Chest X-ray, PA view. Patient: 23 years old, sex M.
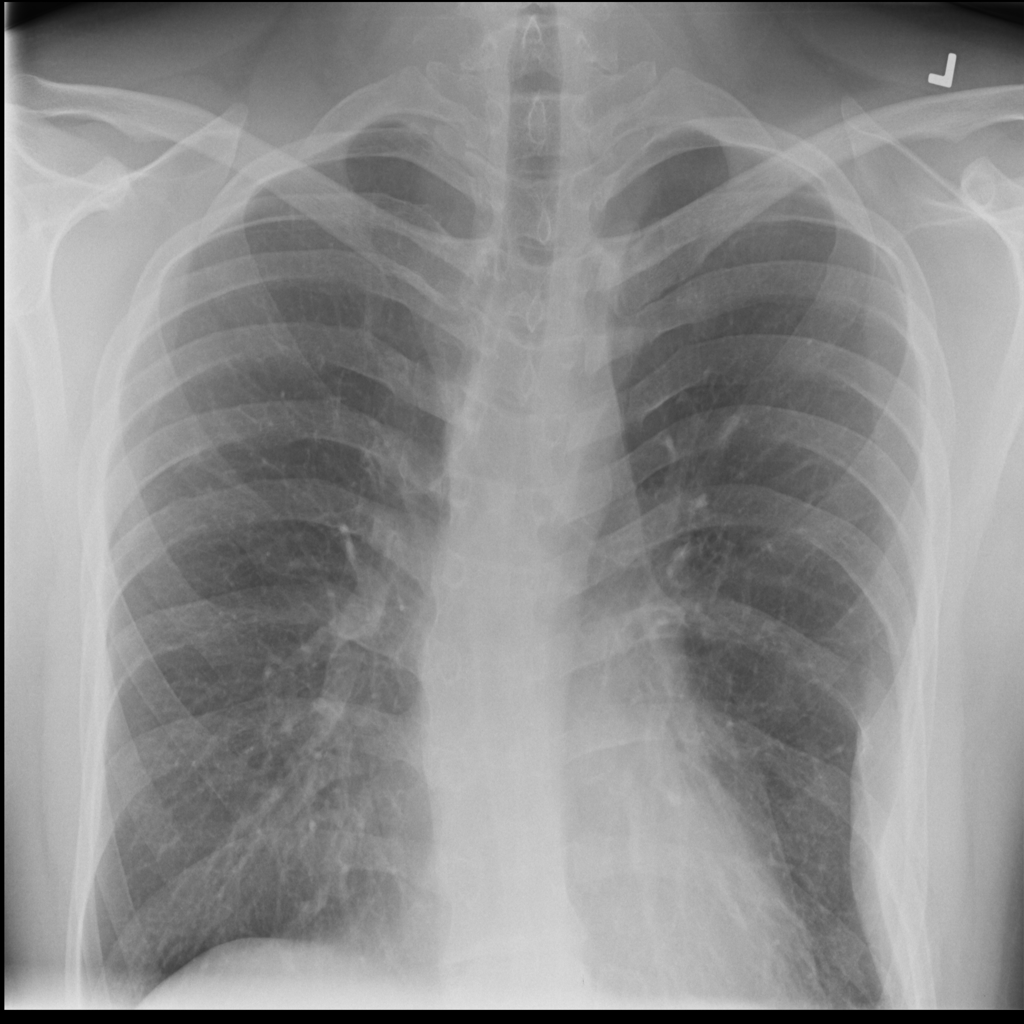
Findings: Mass